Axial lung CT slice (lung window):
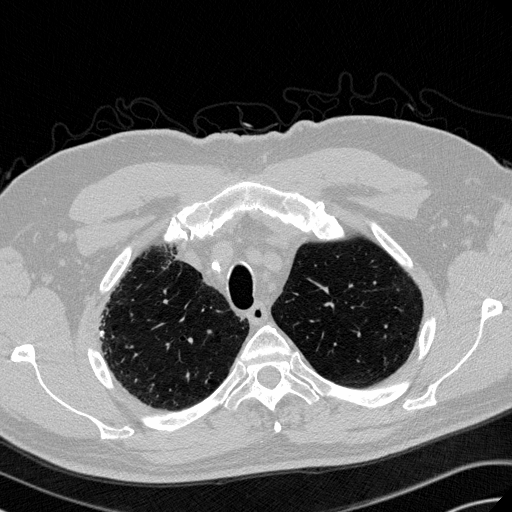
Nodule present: no